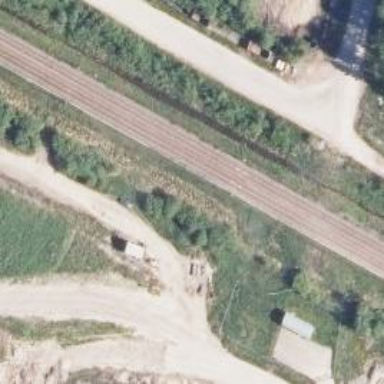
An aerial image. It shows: Railway signal with catenary mast.